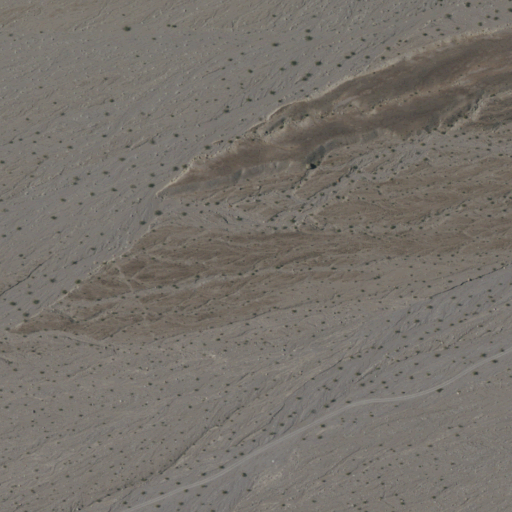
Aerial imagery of valley in California named Echo Canyon containing barren land, shrub, and medium intensity development